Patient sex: M
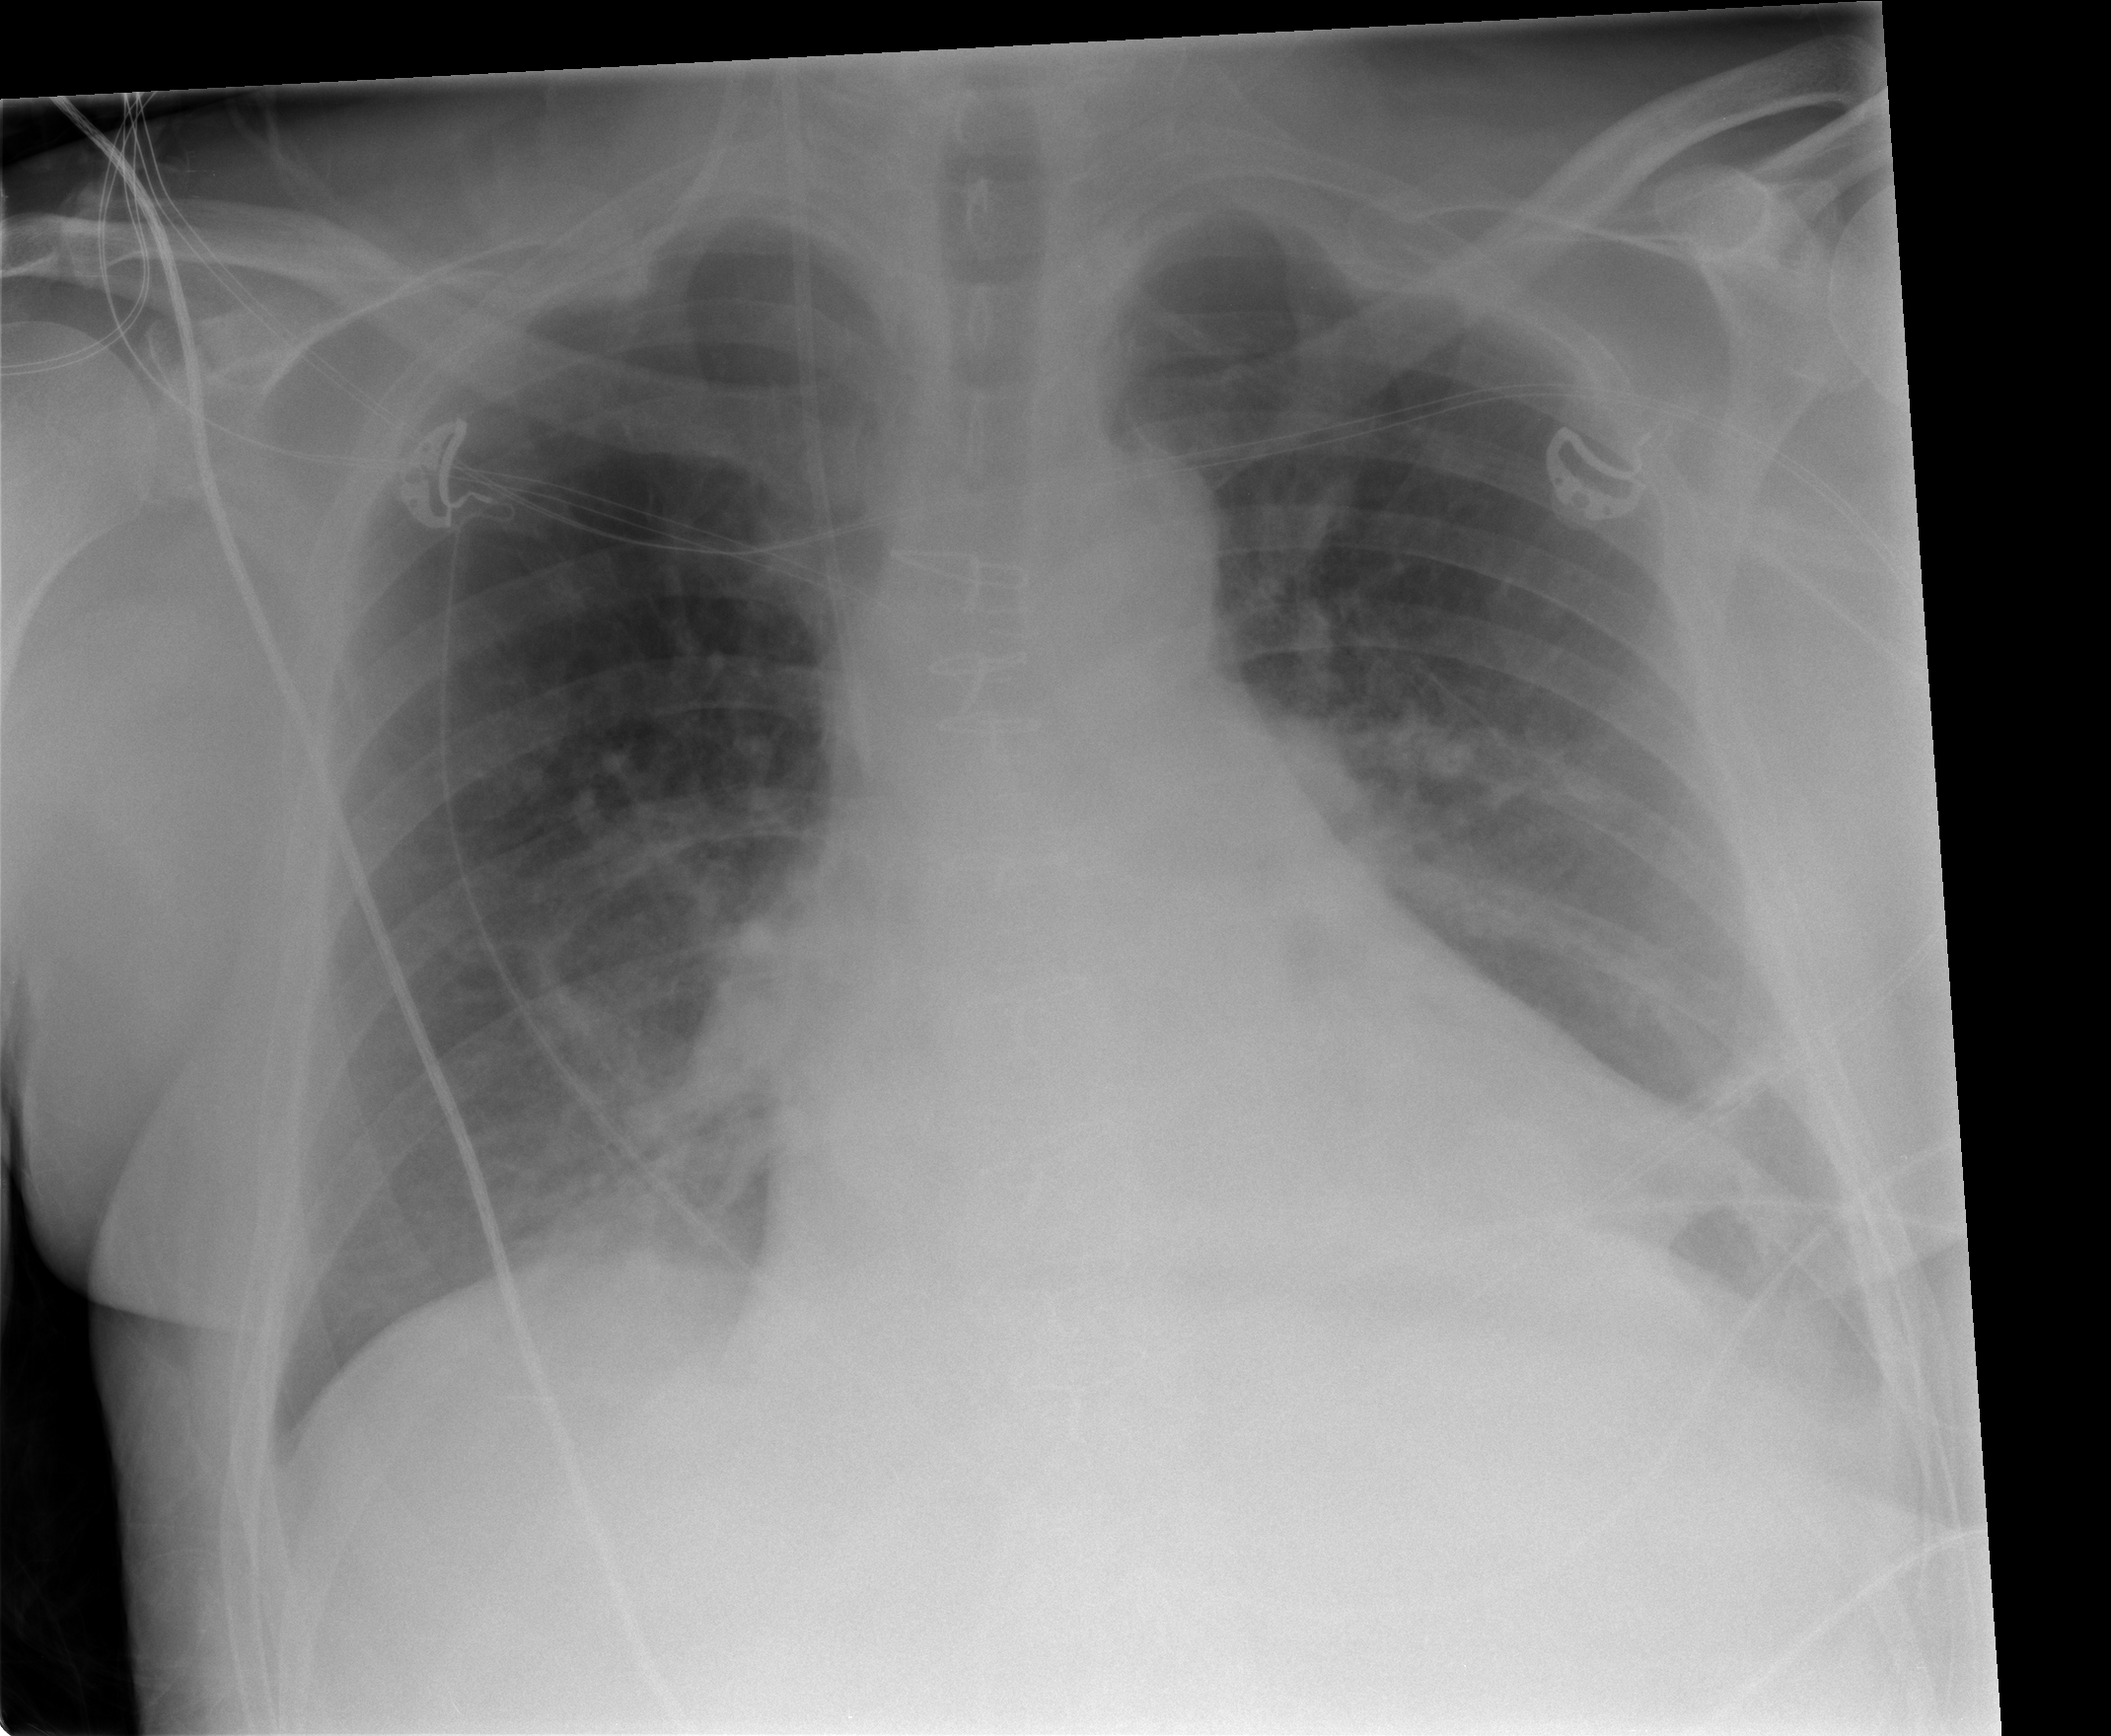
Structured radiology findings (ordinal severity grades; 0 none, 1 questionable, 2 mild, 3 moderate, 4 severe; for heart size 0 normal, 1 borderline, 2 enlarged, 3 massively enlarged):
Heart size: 2
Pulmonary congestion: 0
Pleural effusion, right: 0
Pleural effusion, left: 2
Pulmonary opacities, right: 1
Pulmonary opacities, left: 2
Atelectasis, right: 2
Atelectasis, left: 2